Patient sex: M
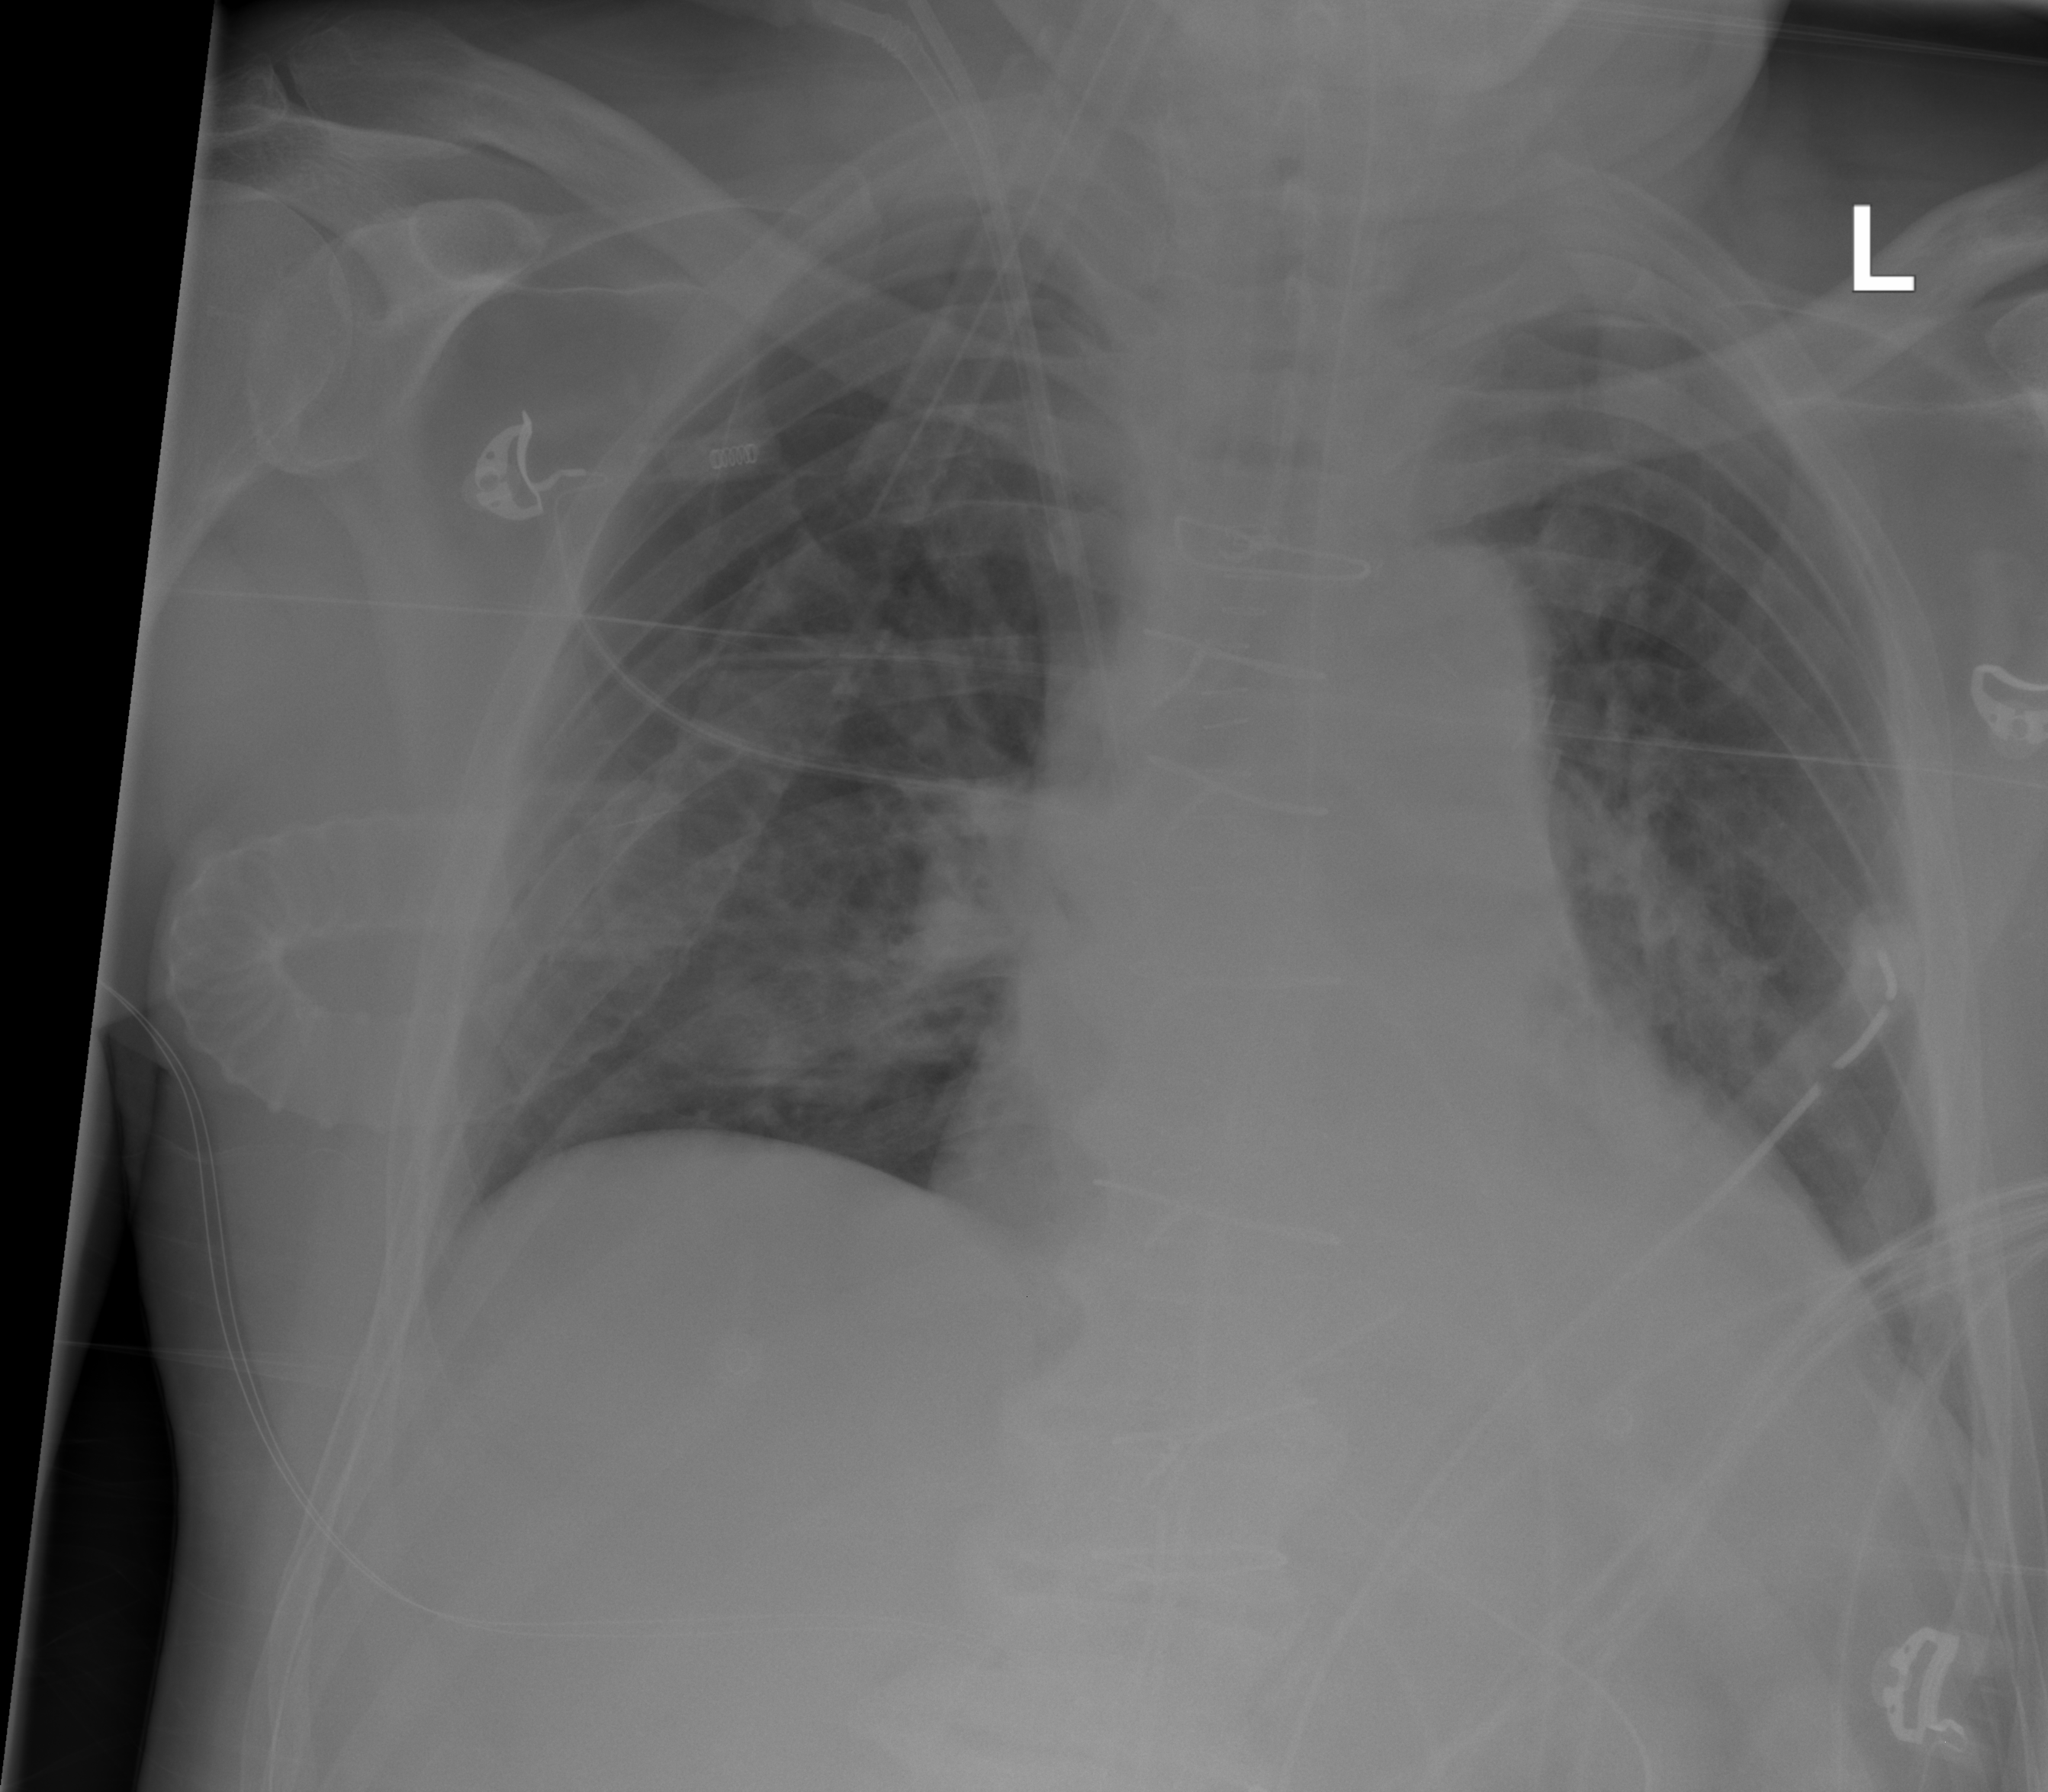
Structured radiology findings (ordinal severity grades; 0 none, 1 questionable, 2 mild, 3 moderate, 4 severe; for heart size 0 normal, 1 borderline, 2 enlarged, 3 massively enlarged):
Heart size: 1
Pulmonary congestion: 0
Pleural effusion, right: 0
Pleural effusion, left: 0
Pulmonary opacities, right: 0
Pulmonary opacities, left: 0
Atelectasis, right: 0
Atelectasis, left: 0